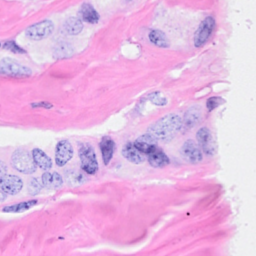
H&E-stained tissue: Breast